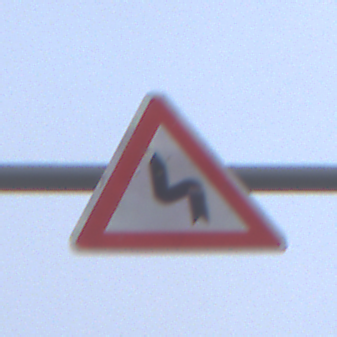
Verkehrszeichen: DoppelkurveZunaechstLinks
Umgebung: Outdoor, Nature
Tageszeit: SunriseSunset
Wetter: Overcast
Licht: Natural
Jahreszeit: NotSpecified
Kontrast: LowContrast